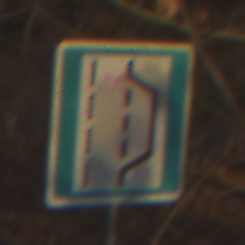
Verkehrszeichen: NothalteUndPannenbucht
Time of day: SunriseSunset
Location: Outdoor (Nature)
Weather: Clear
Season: Autumn
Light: Natural